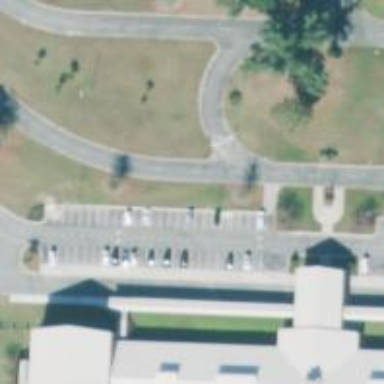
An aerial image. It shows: Parking space.